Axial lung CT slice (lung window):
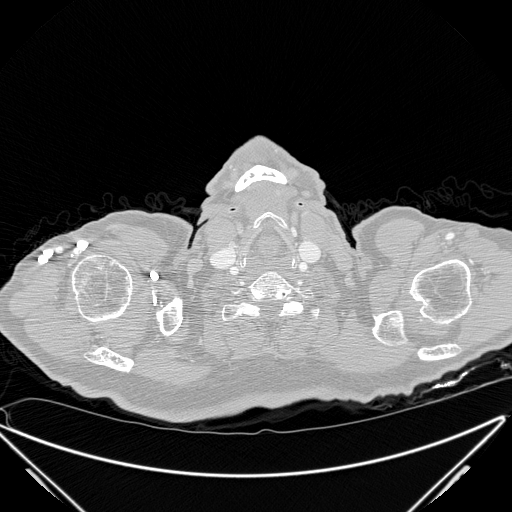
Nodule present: no